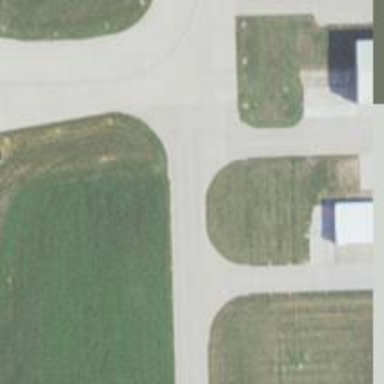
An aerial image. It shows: View of taxiway at the airport.